Aerial crown-view tile of a tropical tree (Barro Colorado Island, Panama), acquired 20240611:
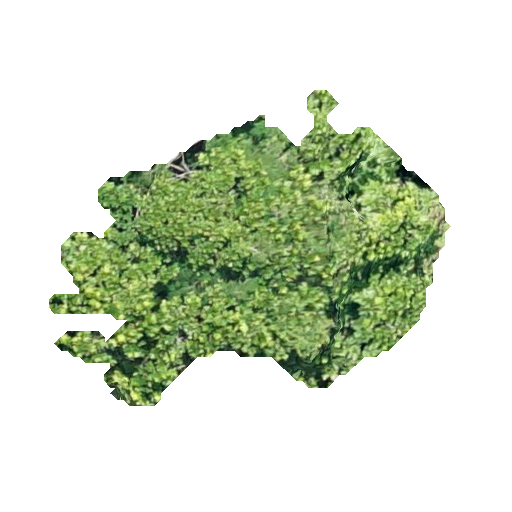
Species: Anacardium excelsum
GBIF accepted scientific name: Anacardium excelsum
Crown area: 119.701 m²